Field crop: maize
Growth stage: 2
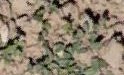
Species: convolvulus